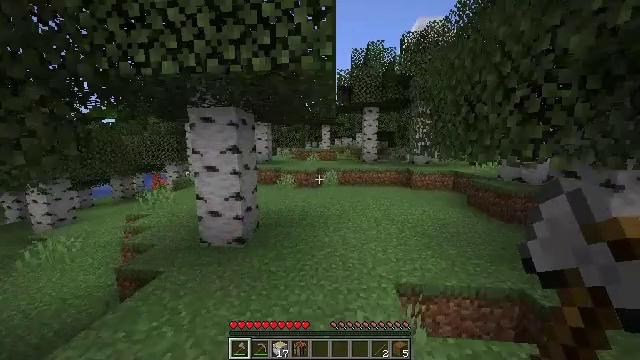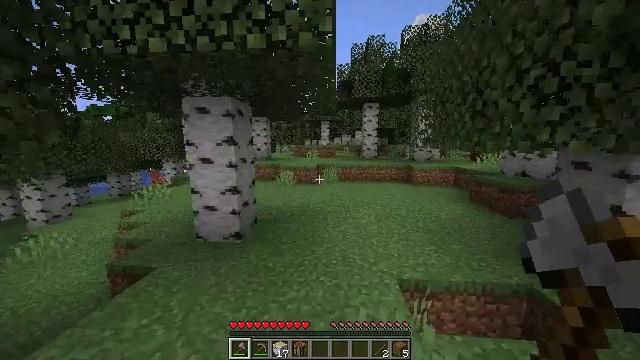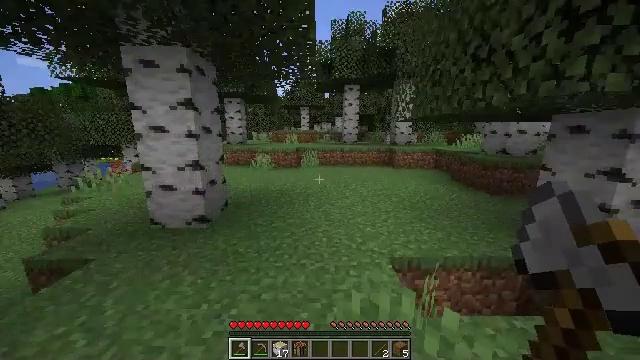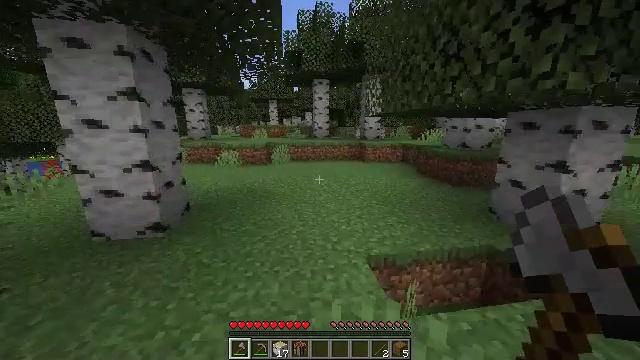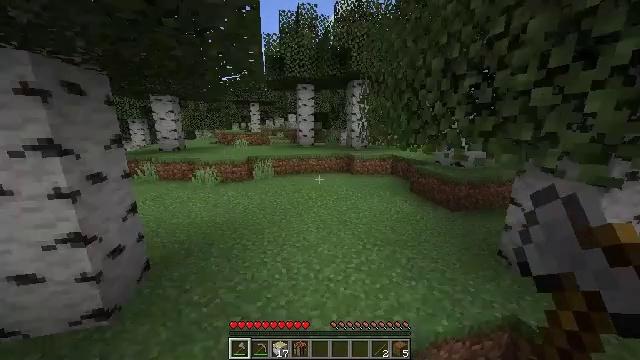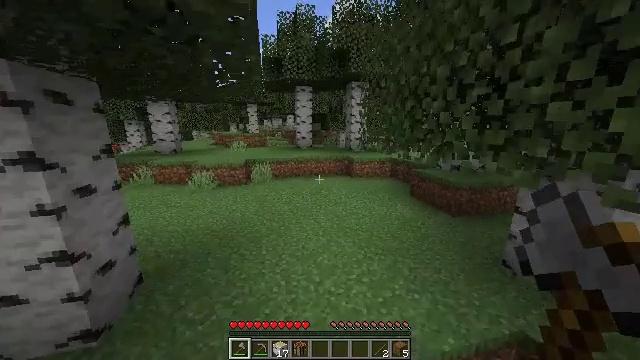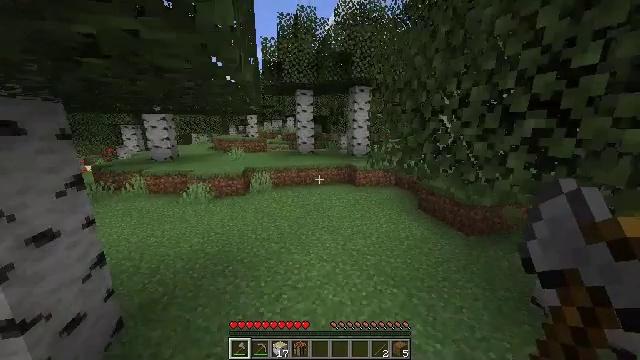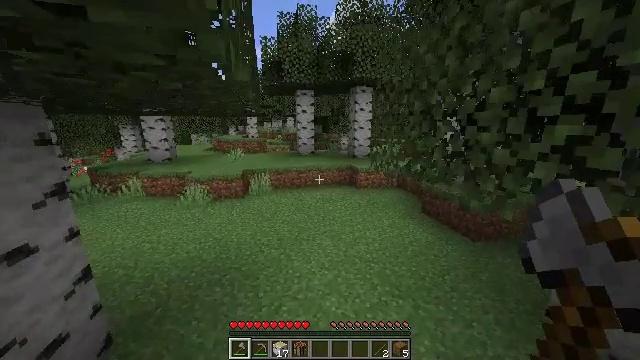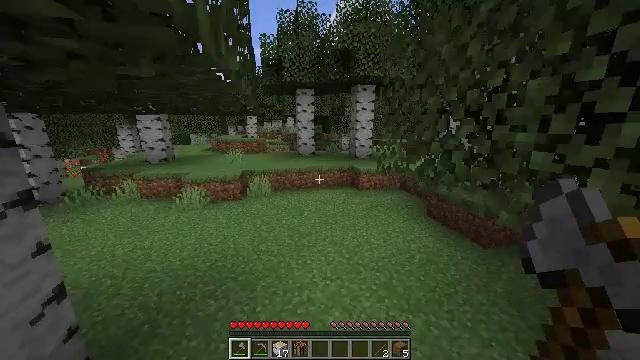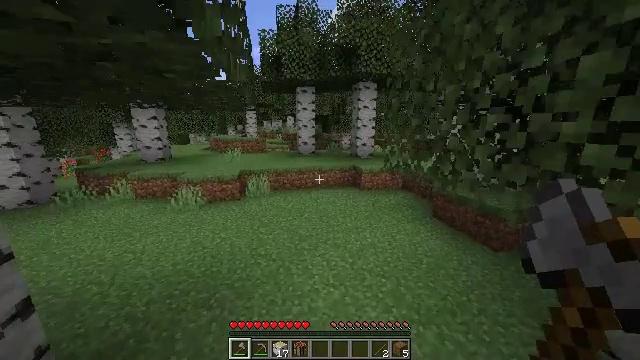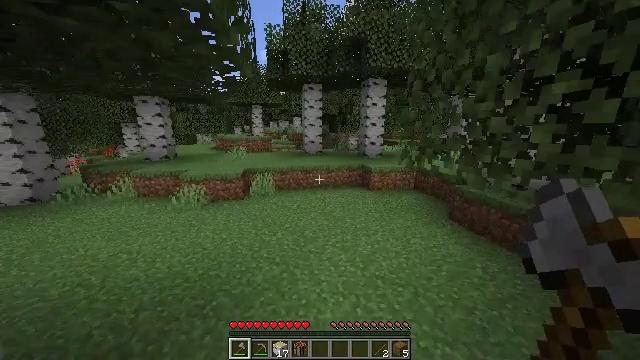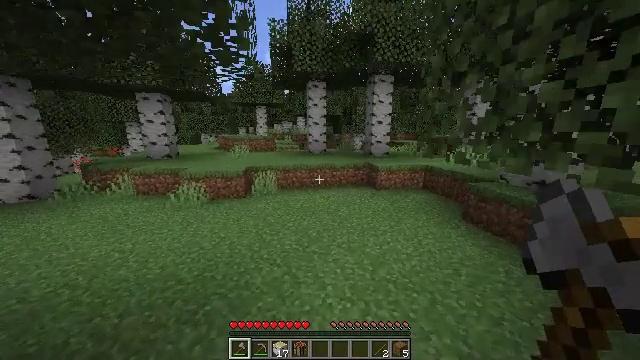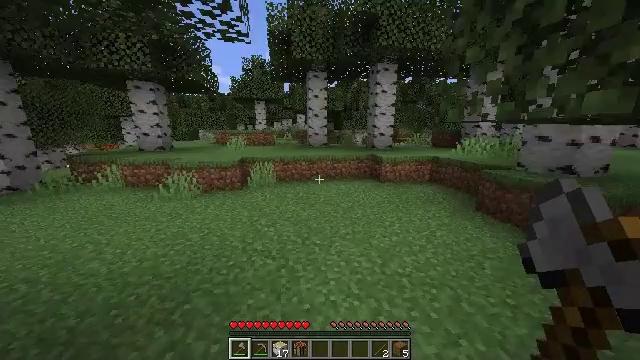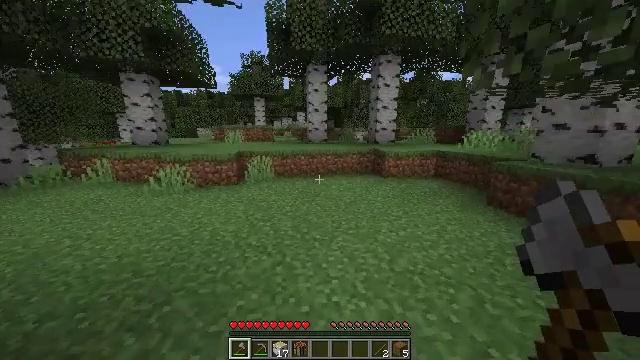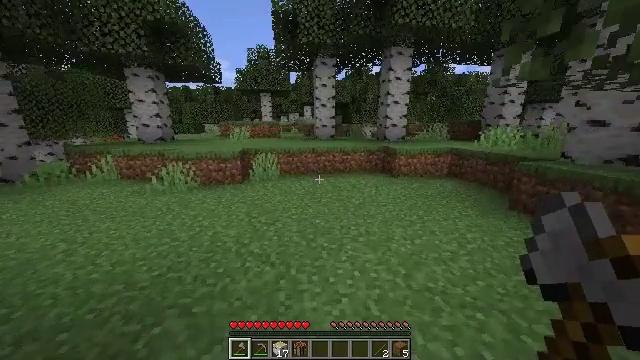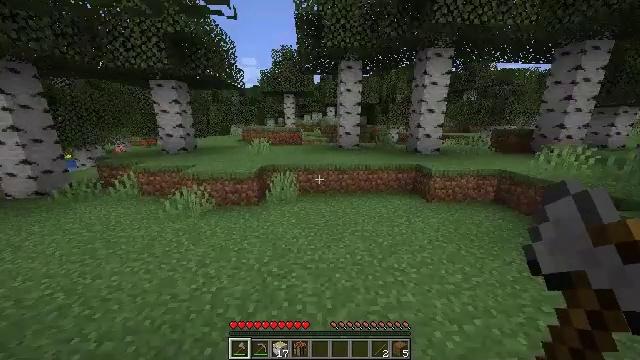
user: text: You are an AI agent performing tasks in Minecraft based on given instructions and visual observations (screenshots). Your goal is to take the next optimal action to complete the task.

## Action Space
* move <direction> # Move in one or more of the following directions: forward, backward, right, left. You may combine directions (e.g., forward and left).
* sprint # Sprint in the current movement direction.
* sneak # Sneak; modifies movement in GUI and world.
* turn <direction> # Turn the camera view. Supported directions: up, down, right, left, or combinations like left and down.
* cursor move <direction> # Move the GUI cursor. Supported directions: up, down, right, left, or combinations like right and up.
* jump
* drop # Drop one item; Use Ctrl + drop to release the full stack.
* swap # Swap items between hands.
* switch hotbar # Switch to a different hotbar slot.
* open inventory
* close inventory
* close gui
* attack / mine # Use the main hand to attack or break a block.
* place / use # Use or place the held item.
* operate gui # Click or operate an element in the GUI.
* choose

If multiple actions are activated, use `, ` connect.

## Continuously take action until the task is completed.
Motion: motion action
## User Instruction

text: Mine the lilac flower.
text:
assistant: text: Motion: move forward, sprint, jump
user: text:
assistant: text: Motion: move forward, sprint, turn right and down, jump
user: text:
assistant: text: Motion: move forward, sprint, turn right and down, jump
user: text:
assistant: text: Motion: move forward, sprint, turn right, jump
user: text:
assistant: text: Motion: move forward, sprint, jump
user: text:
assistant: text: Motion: move forward, sprint, jump
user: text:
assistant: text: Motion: move forward, sprint, jump
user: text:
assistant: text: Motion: move forward, sprint, jump
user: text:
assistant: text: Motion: move forward, sprint, jump
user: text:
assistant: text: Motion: move forward, sprint, turn left, jump
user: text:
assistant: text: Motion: move forward, sprint, turn left, jump
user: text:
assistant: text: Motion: move forward, sprint, jump
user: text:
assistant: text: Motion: move forward, sprint, jump
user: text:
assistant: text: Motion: move forward, sprint, turn left and down, jump
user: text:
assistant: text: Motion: move forward, sprint, turn left and down, jump
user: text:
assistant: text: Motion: move forward, sprint, turn left and up, jump
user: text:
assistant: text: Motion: move forward, sprint, turn left and up, jump
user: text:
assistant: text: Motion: move forward, sprint, turn left and up, jump
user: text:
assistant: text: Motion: move forward, sprint, jump
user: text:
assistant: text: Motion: move forward, sprint, jump
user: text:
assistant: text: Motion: move forward, sprint, turn left, jump
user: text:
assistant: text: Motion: move forward, sprint, turn left, jump
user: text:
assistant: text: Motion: move forward, sprint, turn left, jump
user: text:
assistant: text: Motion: move forward, sprint, turn left, jump
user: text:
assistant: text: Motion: move forward, sprint, turn left, jump
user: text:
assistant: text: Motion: move forward, sprint, turn left, jump
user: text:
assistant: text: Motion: move forward, sprint, turn left, jump
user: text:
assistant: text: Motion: move forward, sprint, jump
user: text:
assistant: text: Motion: move forward, sprint, jump
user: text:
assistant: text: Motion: move forward, sprint, jump